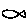
Label: fish